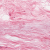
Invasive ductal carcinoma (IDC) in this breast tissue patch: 0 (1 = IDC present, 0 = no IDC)